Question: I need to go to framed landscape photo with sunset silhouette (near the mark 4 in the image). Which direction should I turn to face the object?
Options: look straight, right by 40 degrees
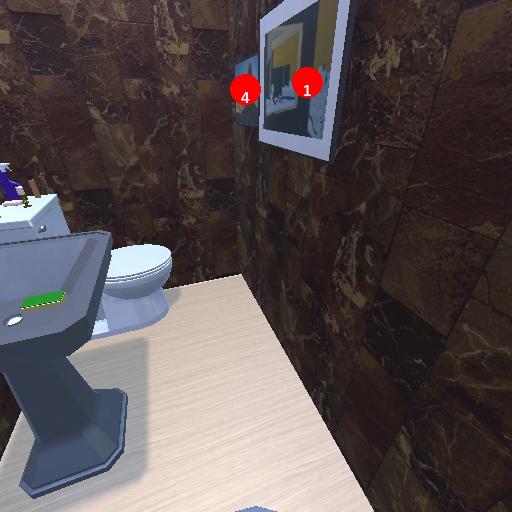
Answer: look straight